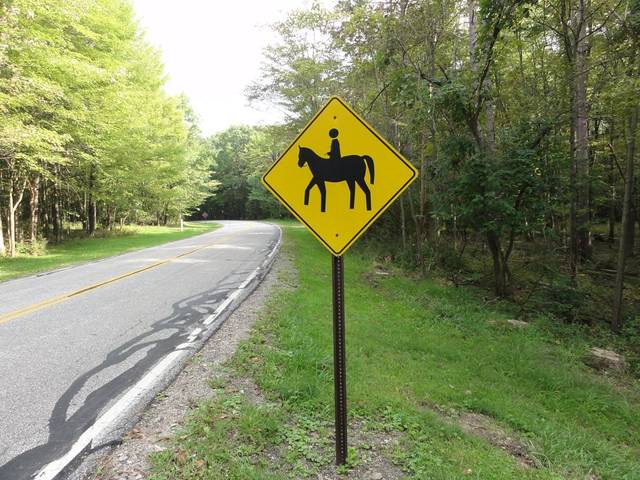
Region: United States
Coordinates: 41.301, -81.609